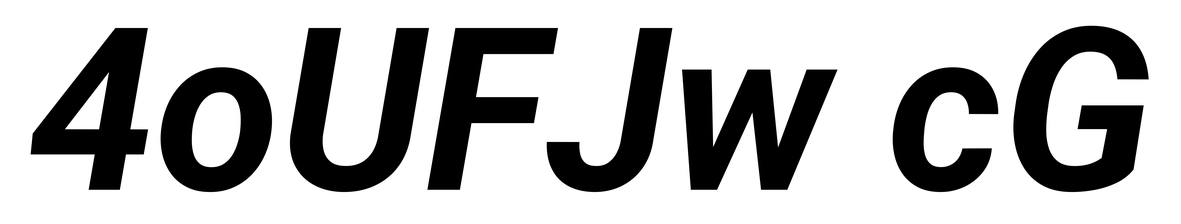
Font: Roboto-Italic_Bold_Italic